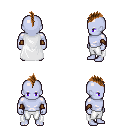
a pixel art fantasy rpg character, male body template, dark elf, purple skin, white cape, white pants, brown mohawk hairstyle, cloth bracers, four views (front, back, left, right), 2x2 character sprite sheet, small pixel art, hard edges, no anti-aliasing